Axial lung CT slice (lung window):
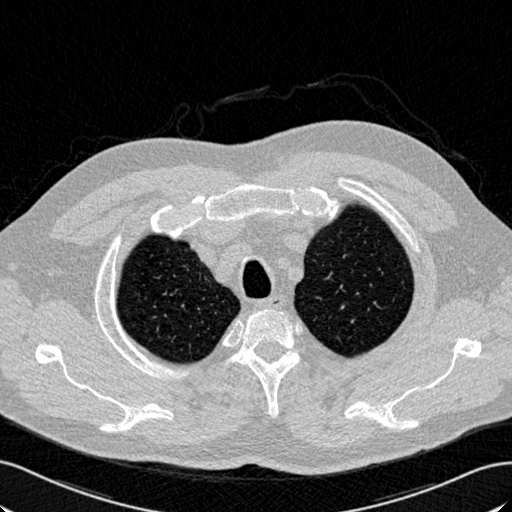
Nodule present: no